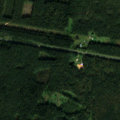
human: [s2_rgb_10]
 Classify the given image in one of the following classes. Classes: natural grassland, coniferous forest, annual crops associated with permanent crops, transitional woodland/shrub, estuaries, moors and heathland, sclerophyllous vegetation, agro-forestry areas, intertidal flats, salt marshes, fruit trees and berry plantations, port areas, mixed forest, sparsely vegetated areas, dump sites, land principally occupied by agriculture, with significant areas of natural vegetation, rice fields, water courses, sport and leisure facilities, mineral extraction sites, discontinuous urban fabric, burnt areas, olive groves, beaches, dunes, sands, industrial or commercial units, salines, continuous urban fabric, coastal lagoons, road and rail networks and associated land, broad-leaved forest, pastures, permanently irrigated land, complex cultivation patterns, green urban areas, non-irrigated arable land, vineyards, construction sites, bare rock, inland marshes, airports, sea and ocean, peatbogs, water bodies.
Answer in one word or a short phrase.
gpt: coniferous forest, mixed forest, transitional woodland/shrub